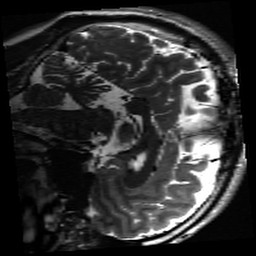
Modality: inplaneT2
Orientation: sagittal